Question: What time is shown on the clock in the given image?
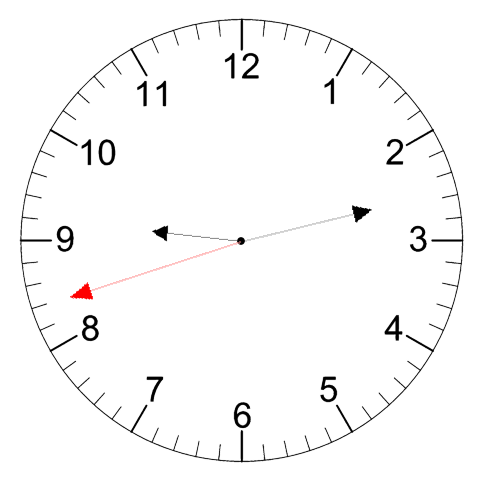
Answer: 09:12:42